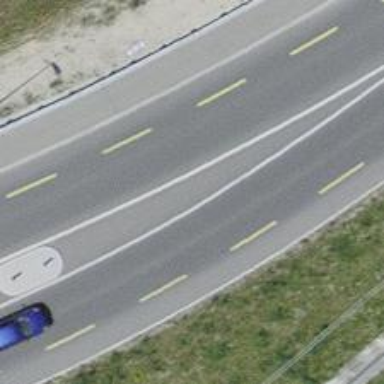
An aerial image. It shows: Secondary road with asphalt surface and dedicated cycle lane.